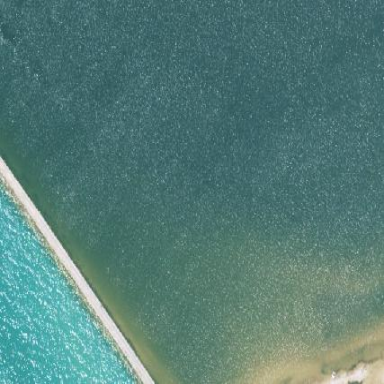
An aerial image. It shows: Breakwater structure.